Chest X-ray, PA view. Patient: 44 years old, sex F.
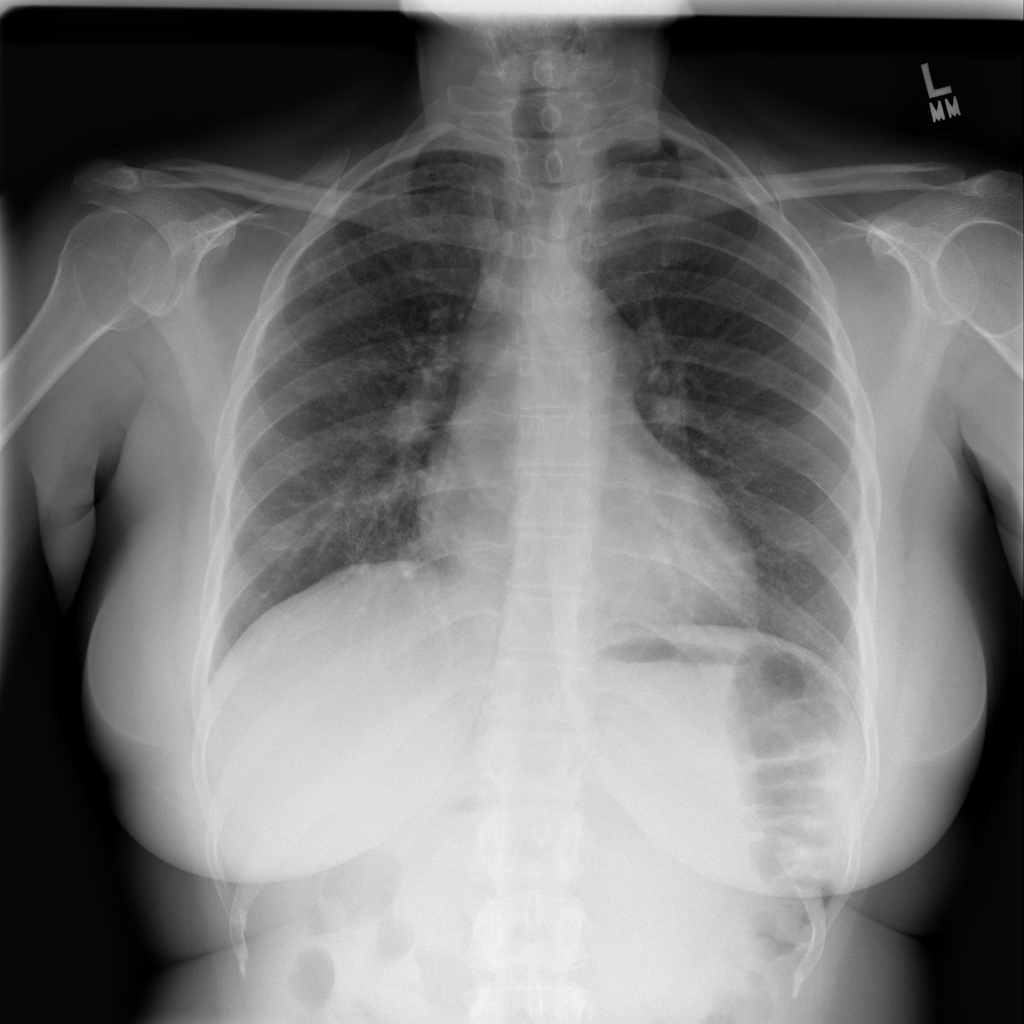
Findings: No Finding